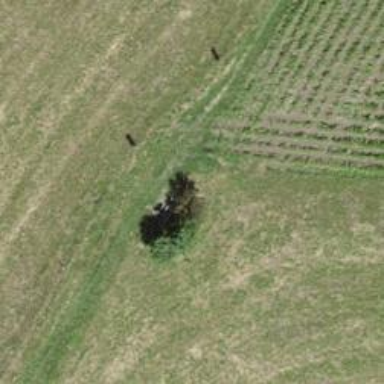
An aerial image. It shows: Brown bench in the vicinity.